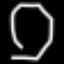
Label: octagon